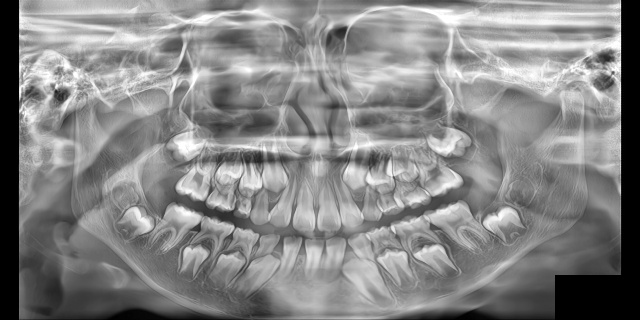
child